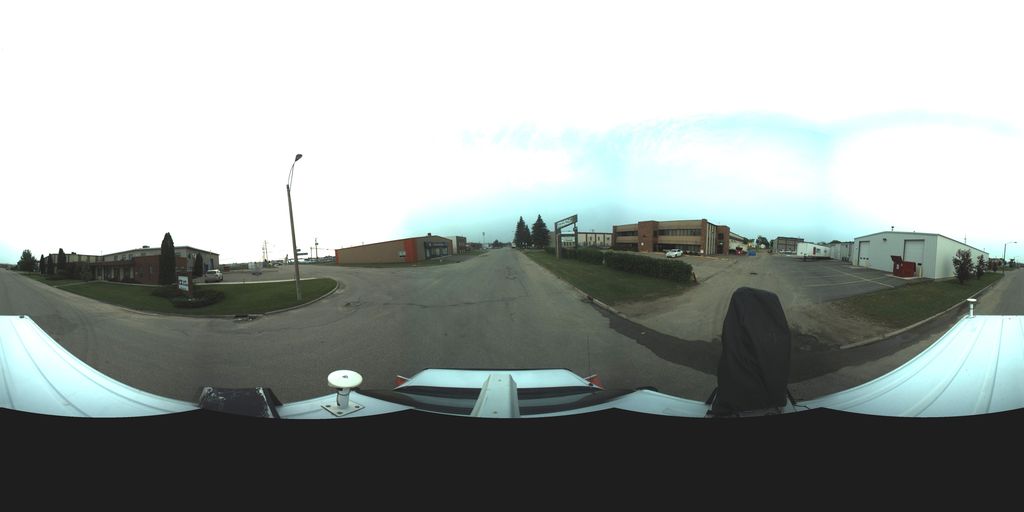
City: saskatoon